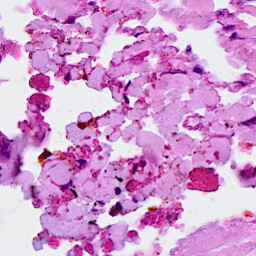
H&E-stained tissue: Breast